Question: How do I append data from a child item in Firebase database? Below is my code.
'''
import UIKit
import Firebase
import FirebaseDatabase
class MedalViewController: UICollectionViewController {
var imagesArray = [String]()
var identities = [String]()
var identities2 = [String]() //Creates an empty array
var imagesArrayGreyed = [String]()
let databaseRef = FIRDatabase.database().reference()
let userID = FIRAuth.auth()?.currentUser?.uid
override func viewDidLoad() {
super.viewDidLoad()
imagesArray = ["1", "2", "3"] //Add all the medal images here
identities = ["Shield", "Tie", "Star"] //Add all the identities here
identities2 = ["Shield"] //Choose what medals the user has.
imagesArrayGreyed = ["1Greyed","2Greyed","3Greyed"] //Add all the greyed images here
databaseRef.child("users").child(userID!).observeSingleEventOfType(.Value, withBlock: { (snapshot) in
// Get user value
var newIdentities2 = snapshot.value!["medals"] as! String
// how do I continue on from here?
// ...
}) { (error) in
print(error.localizedDescription)
}
}
'''
Here's a picture of my Firebase data structure:

Data should only be obtained once when the 'ViewController' is opened and then appended into the array. Thanks for your help.
Edit: The intention is to obtain data from the firebase child 'medals' and append it to the local array "identifier2"
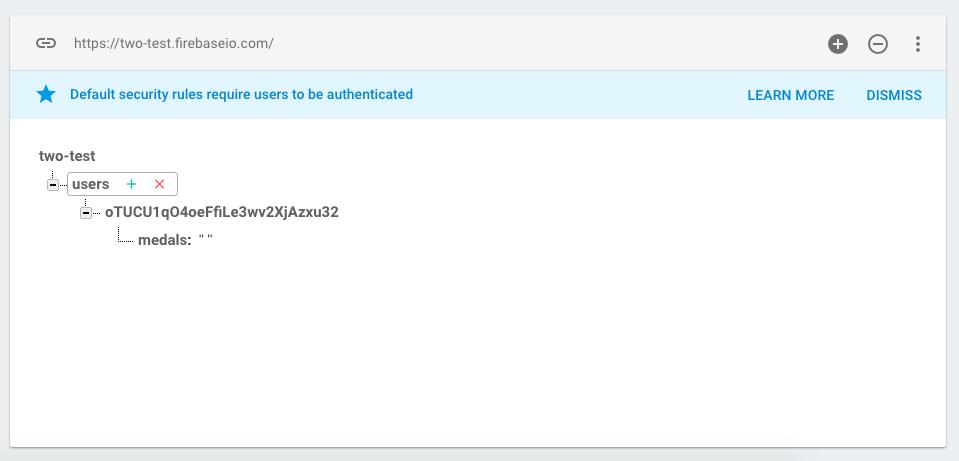
Answer: '''
databaseRef.child("users").child(userID!).observeSingleEventOfType(.Value, withBlock: { (snapshot) in
// Get user value
if let identities = snapshot.value! as? [String:AnyObject]{
for each in identities.1 as String{
identifier2.append(each)//will append medals
}
}
// ...
}) { (error) in
print(error.localizedDescription)
}
'''